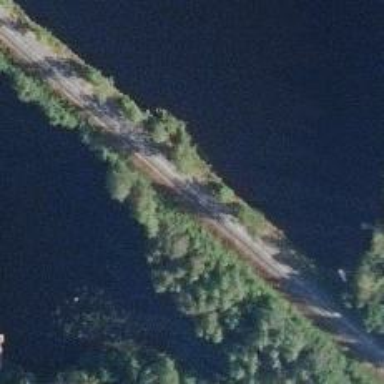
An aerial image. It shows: Railway on embankment with track class B1.